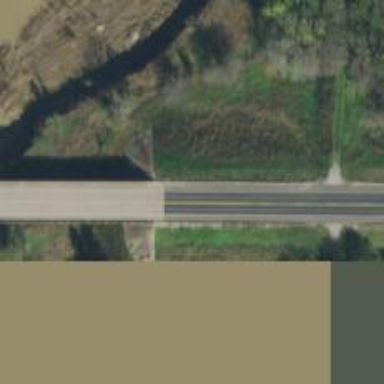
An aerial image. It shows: Primary highway crossing over bridge.